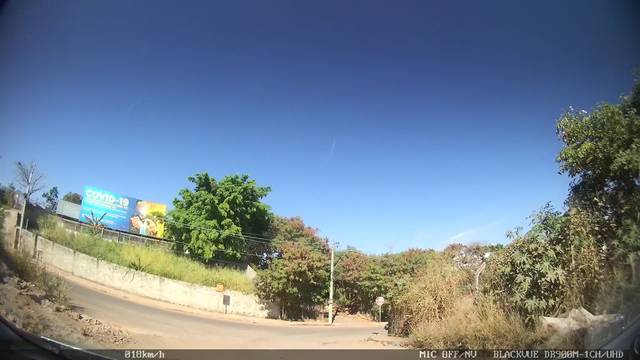
Region: Brazil
Coordinates: -19.929, -44.069